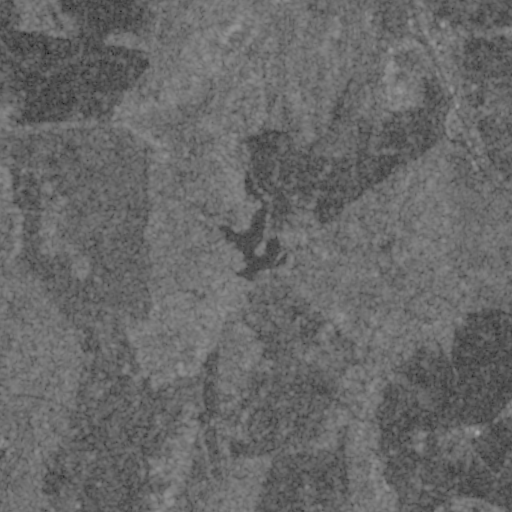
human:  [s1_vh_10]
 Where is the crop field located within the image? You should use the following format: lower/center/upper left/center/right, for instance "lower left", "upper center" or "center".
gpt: The crop field is located in the upper right of the image.
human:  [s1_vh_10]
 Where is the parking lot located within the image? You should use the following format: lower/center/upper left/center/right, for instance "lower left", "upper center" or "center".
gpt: The parking lot is located in the upper right of the image.
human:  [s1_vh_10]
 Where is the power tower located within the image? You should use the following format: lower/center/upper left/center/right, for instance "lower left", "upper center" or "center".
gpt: The power tower is located in the lower of the image.
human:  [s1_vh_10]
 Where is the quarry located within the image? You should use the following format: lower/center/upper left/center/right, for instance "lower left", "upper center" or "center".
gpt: There is no quarry in the image.

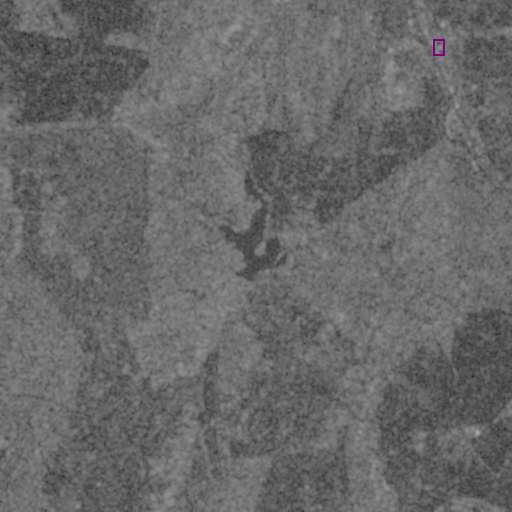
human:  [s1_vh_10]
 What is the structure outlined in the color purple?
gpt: The structure outlined in purple is a parking lot.
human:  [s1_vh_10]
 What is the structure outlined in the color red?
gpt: There is no red outline.